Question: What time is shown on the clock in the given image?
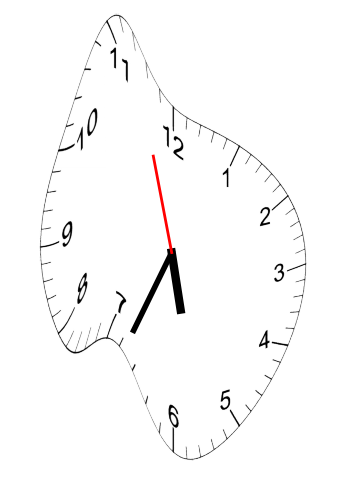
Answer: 05:33:57